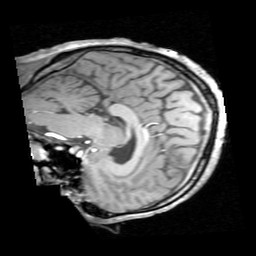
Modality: T1w
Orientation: sagittal
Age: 33
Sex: male